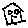
Label: house